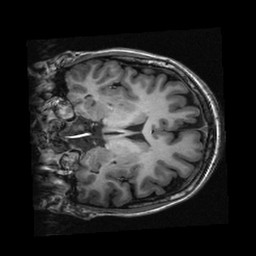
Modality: T1w
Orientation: coronal
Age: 20
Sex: female